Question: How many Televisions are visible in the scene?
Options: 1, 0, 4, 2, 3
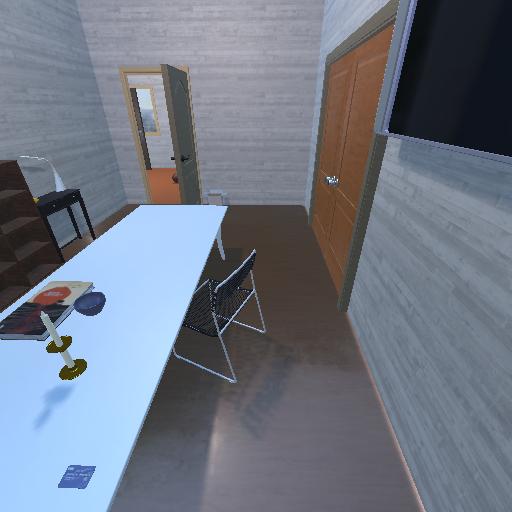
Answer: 1